Question: I'm trying to create Login Window, which has QLineEdit below QLabel, but the current QLabel taking too many space in Window, i don't know why, here is the picture :
'''
QLabel { background-color: red; }
'''

My Code :
'''
self.text = QLabel("LOGIN")
# self.text.setStyleSheet("QLabel { background-color: red; color : white;margin-top: 50px;margin-bottom: 0px; }")
self.text.setAlignment(Qt.AlignCenter)
# self.text.setContentsMargins(0, 0, 0, 0)
# self.text.setGeometry(QRect(10,10,30,80))
font = QFont("Sans-Serif", 30)
self.text.setFont(font)
form = QLineEdit("Write my name here..")
form.setAlignment(Qt.AlignCenter)
# form.setAlignment(Qt.AlignHCenter)
self.layout = QVBoxLayout()
# self.layout.setContentsMargins(0, 0, 0, 0)
self.layout.setSpacing(0)
self.layout.addWidget(self.text)
self.layout.addWidget(form)
self.layout.addWidget(self.button)
self.setLayout(self.layout)
'''
<URL>
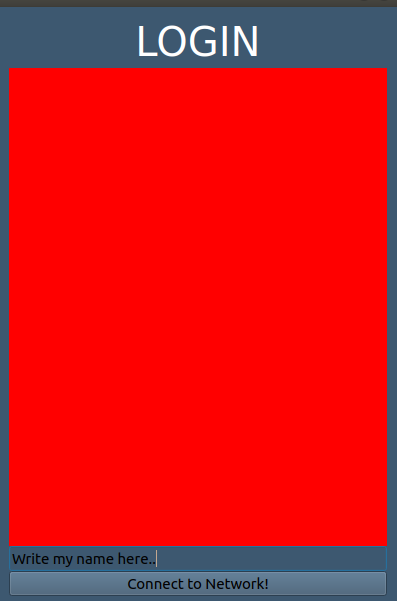
Answer: I do not see the relationship between the code provided by the OP and the LOGIN window from which you want to copy the structure, so create the following code from scratch.
'''
from PySide2 import QtCore, QtGui, QtWidgets
class LoginPage(QtWidgets.QWidget):
def __init__(self, parent=None):
super().__init__(parent)
self.image_label = QtWidgets.QLabel(alignment=QtCore.Qt.AlignCenter)
self.login_label = QtWidgets.QLabel(
text=self.tr("LOG IN"), alignment=QtCore.Qt.AlignCenter
)
self.email_username_lineedit = QtWidgets.QLineEdit(
placeholderText=self.tr("Email or username")
)
self.password_lineedit = QtWidgets.QLineEdit(
placeholderText=self.tr("Password"), echoMode=QtWidgets.QLineEdit.Password
)
self.enter_button = QtWidgets.QPushButton(self.tr("Enter"))
self.forgot_password_label = QtWidgets.QLabel(
self.tr("Forgot password?"), alignment=QtCore.Qt.AlignCenter
)
self.image_label.setPixmap(QtGui.QPixmap("so-icon.png"))
# font = self.
font = self.login_label.font()
font.setPointSize(30)
self.login_label.setFont(font)
self.login_label.setSizePolicy(
QtWidgets.QSizePolicy.Expanding, QtWidgets.QSizePolicy.Fixed
)
self.forgot_password_label.setSizePolicy(
QtWidgets.QSizePolicy.Expanding, QtWidgets.QSizePolicy.Fixed
)
lay = QtWidgets.QVBoxLayout(self)
lay.setSpacing(0)
lay.addWidget(self.image_label)
lay.addWidget(self.login_label)
lay.addWidget(self.email_username_lineedit)
lay.addWidget(self.password_lineedit)
lay.addWidget(self.enter_button)
lay.addWidget(self.forgot_password_label)
self.resize(320, 480)
if __name__ == "__main__":
import sys
app = QtWidgets.QApplication(sys.argv)
w = LoginPage()
w.show()
sys.exit(app.exec_())
'''
<URL>